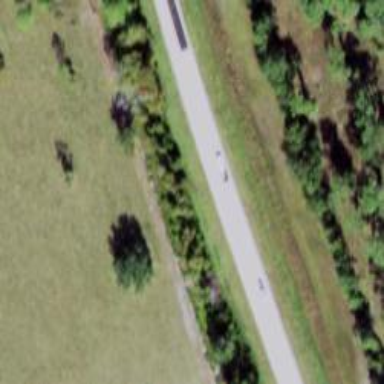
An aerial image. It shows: Abandoned road.